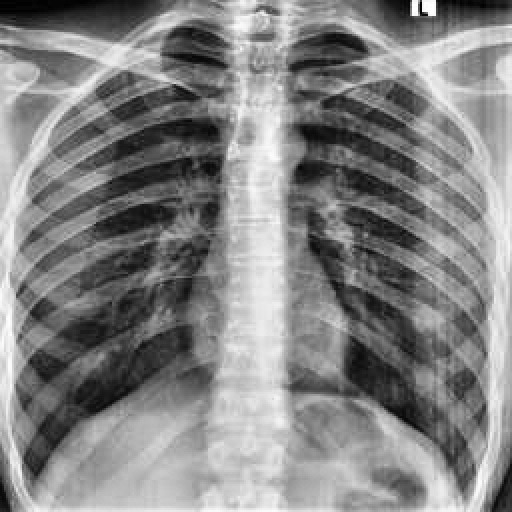
Finding: NORMAL